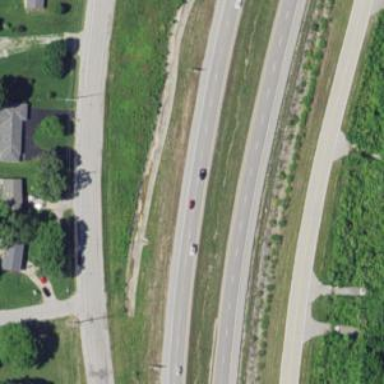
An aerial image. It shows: Trunk highway.